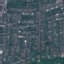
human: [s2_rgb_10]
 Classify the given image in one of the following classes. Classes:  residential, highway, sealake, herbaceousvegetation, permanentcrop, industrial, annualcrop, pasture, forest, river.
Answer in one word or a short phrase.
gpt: Residential